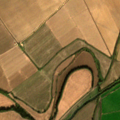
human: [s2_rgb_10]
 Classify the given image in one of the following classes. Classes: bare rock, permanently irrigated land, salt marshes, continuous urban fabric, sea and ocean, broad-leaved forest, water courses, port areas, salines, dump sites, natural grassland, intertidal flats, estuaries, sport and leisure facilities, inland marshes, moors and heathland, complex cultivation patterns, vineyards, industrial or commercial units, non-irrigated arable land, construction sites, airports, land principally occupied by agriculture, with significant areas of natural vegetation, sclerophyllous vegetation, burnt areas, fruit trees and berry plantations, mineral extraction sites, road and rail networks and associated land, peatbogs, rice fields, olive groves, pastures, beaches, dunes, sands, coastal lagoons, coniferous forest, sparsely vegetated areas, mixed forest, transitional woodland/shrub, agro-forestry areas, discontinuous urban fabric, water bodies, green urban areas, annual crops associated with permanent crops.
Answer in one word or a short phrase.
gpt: permanently irrigated land, rice fields